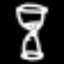
Label: hourglass